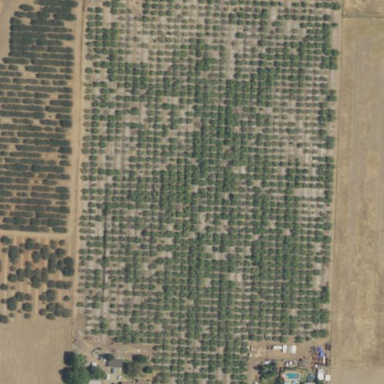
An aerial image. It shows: Orchard.